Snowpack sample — Snodgrass Mountain, Crested Butte, Colorado (2/4/25, 12:06 PM MST)
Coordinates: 38.923, -106.968
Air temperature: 35 °F
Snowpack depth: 80 cm
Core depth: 40 cm
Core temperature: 32 °F
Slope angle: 14°, slope face: 78°
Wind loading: low
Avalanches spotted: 0
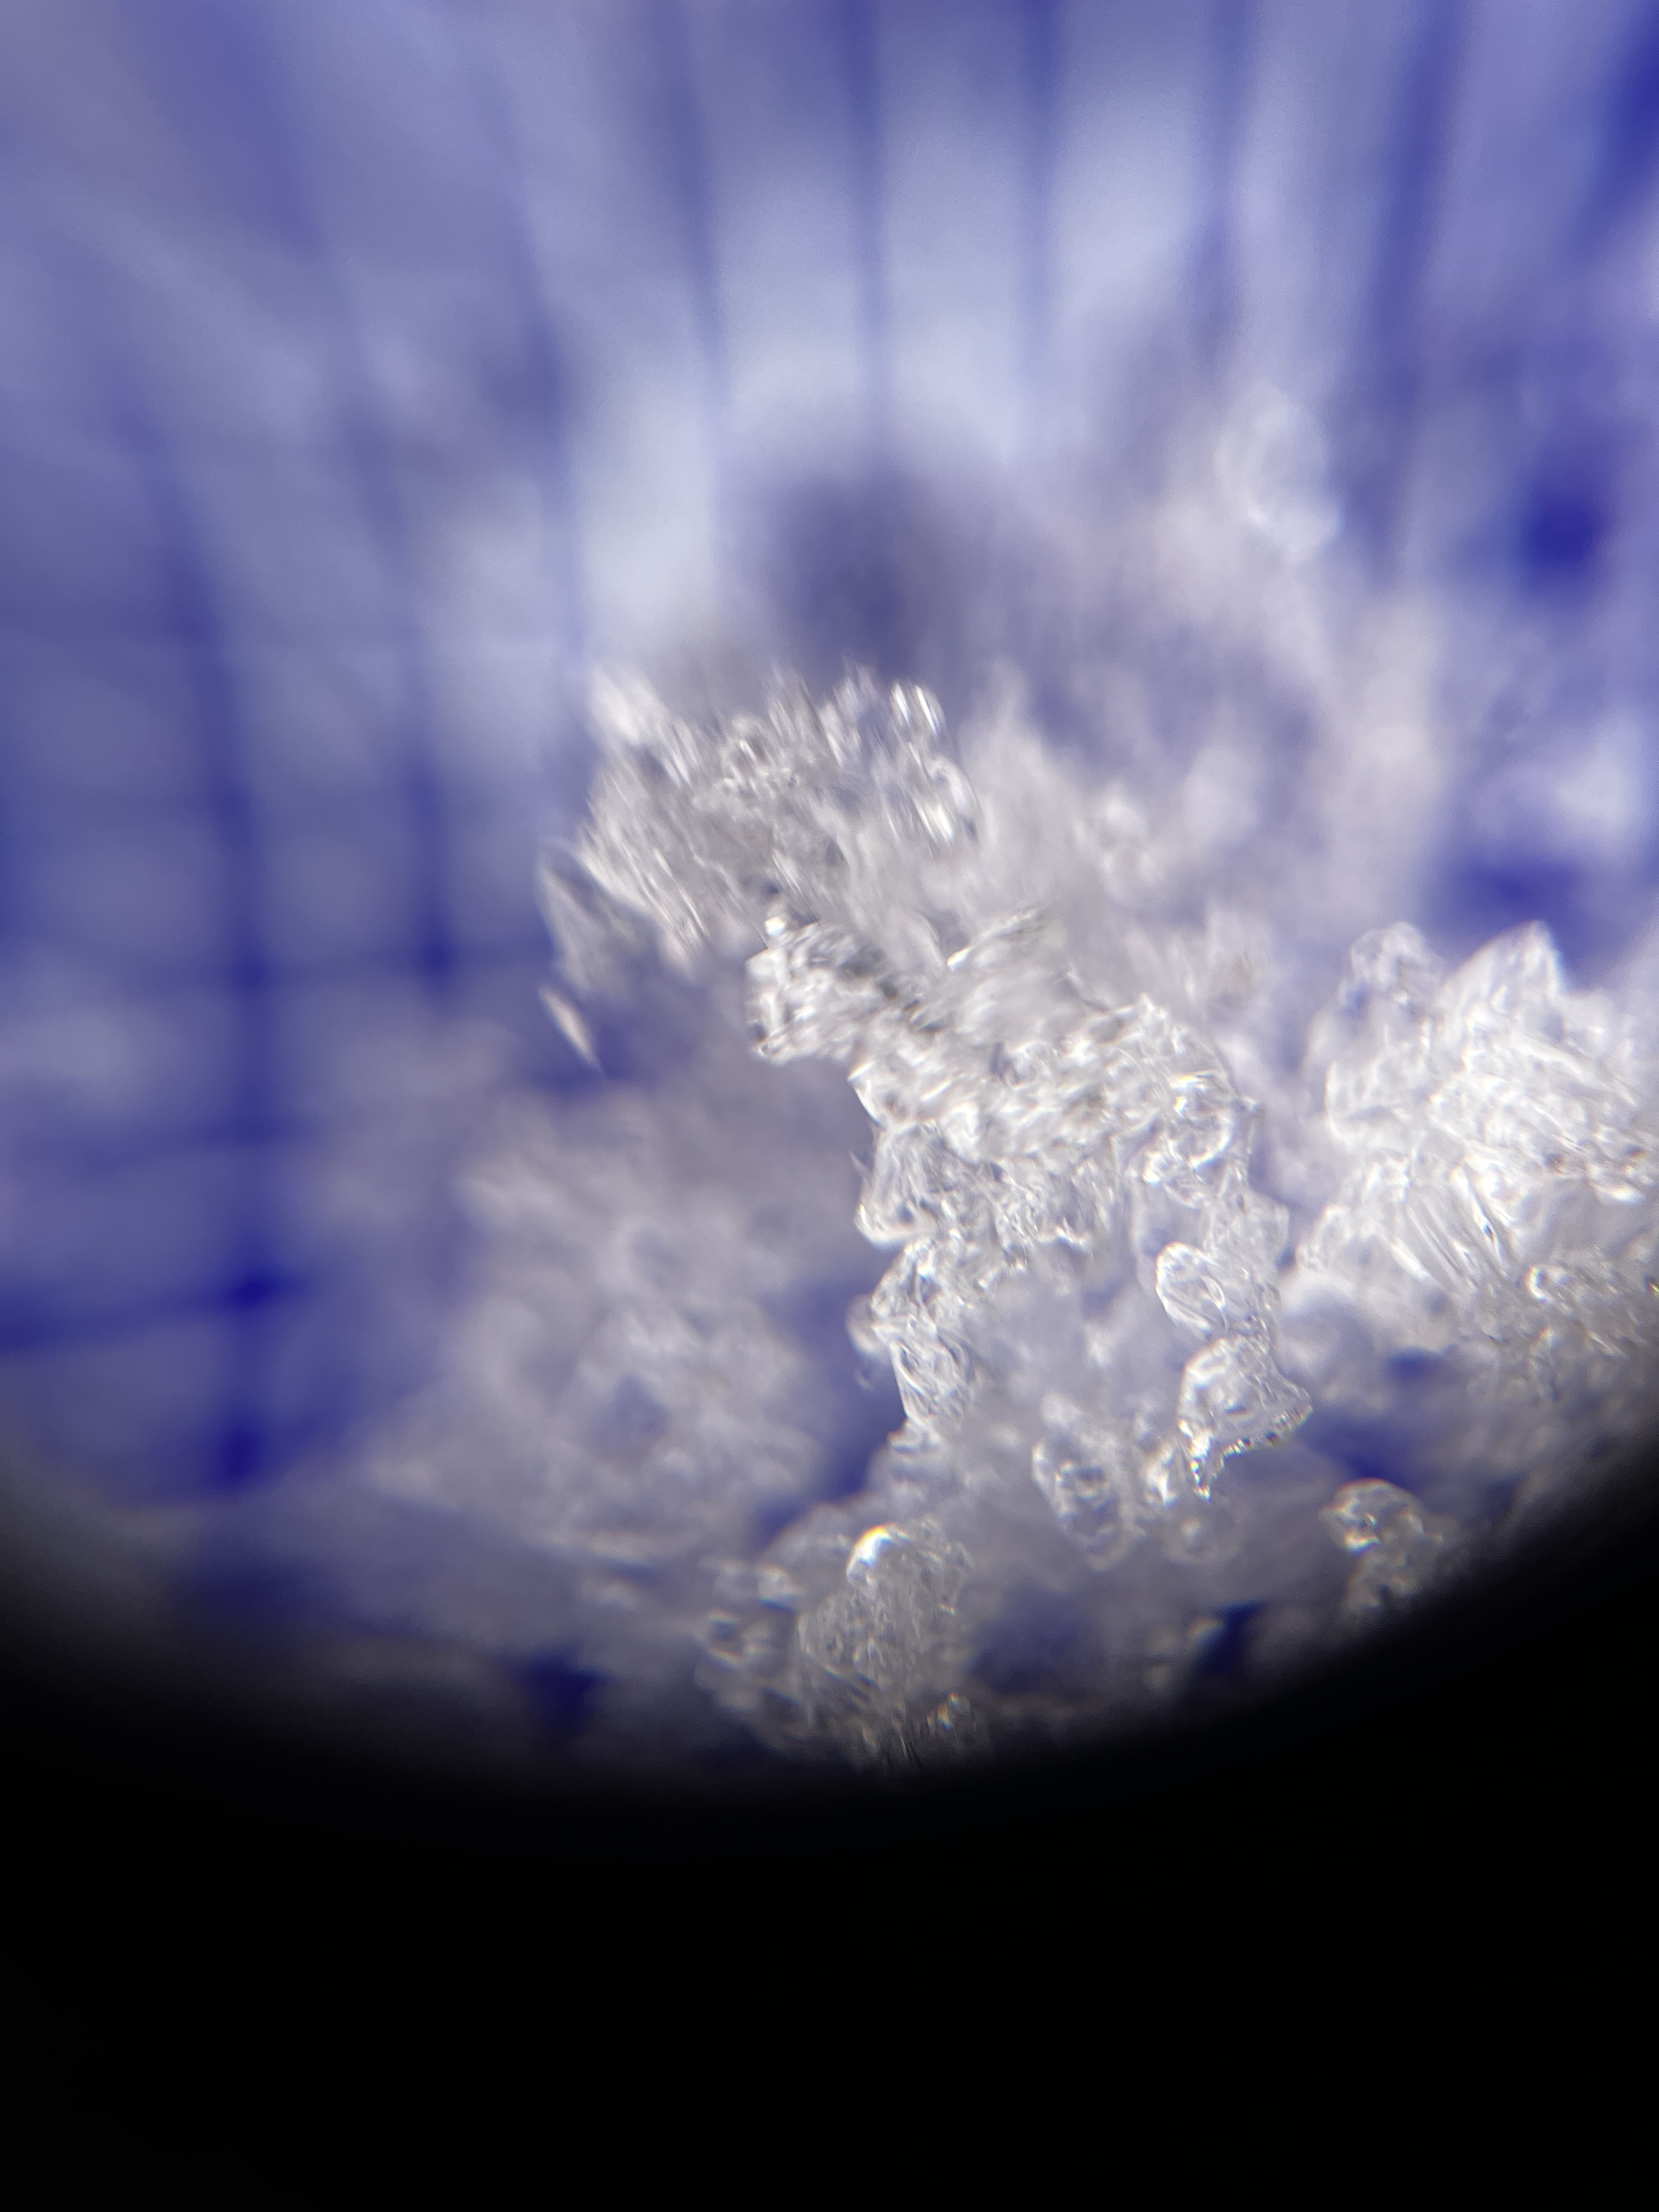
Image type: magnified_profile
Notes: No avalanches nearby, unusually warm weather for the last month reported by residents, Collected 25 yards from treeline